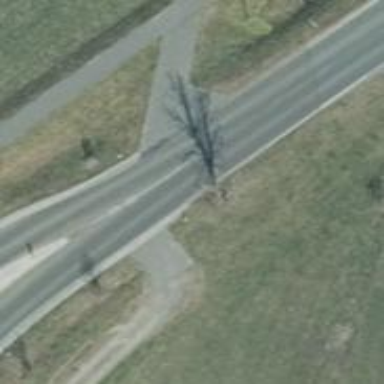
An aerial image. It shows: Secondary road with asphalt surface.